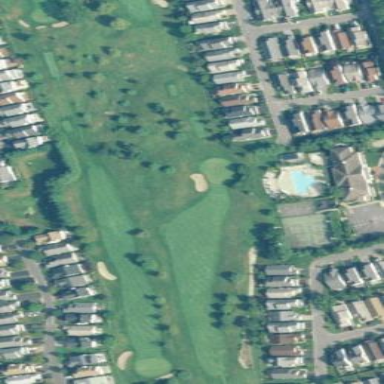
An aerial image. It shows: Golf course surrounded by greenery.